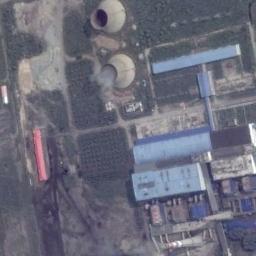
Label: thermal_power_station